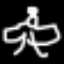
Label: angel